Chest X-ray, AP view. Patient: 56 years old, sex F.
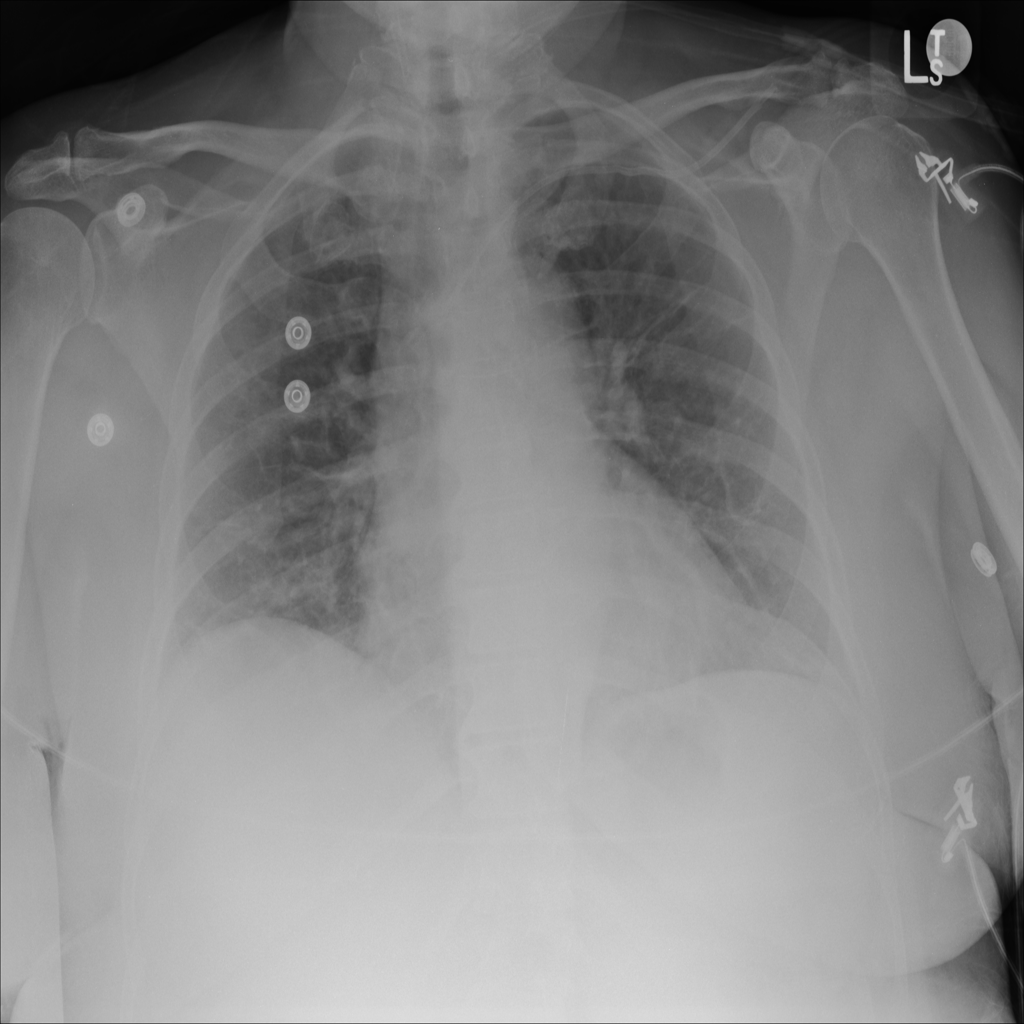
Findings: No Finding